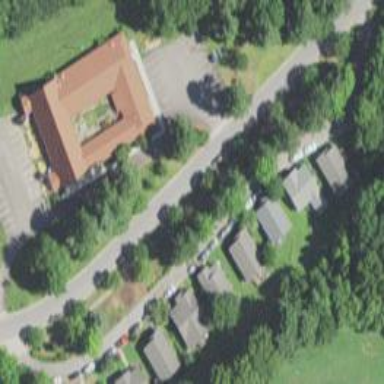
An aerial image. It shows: Asphalt surface in residential road area.